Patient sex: M
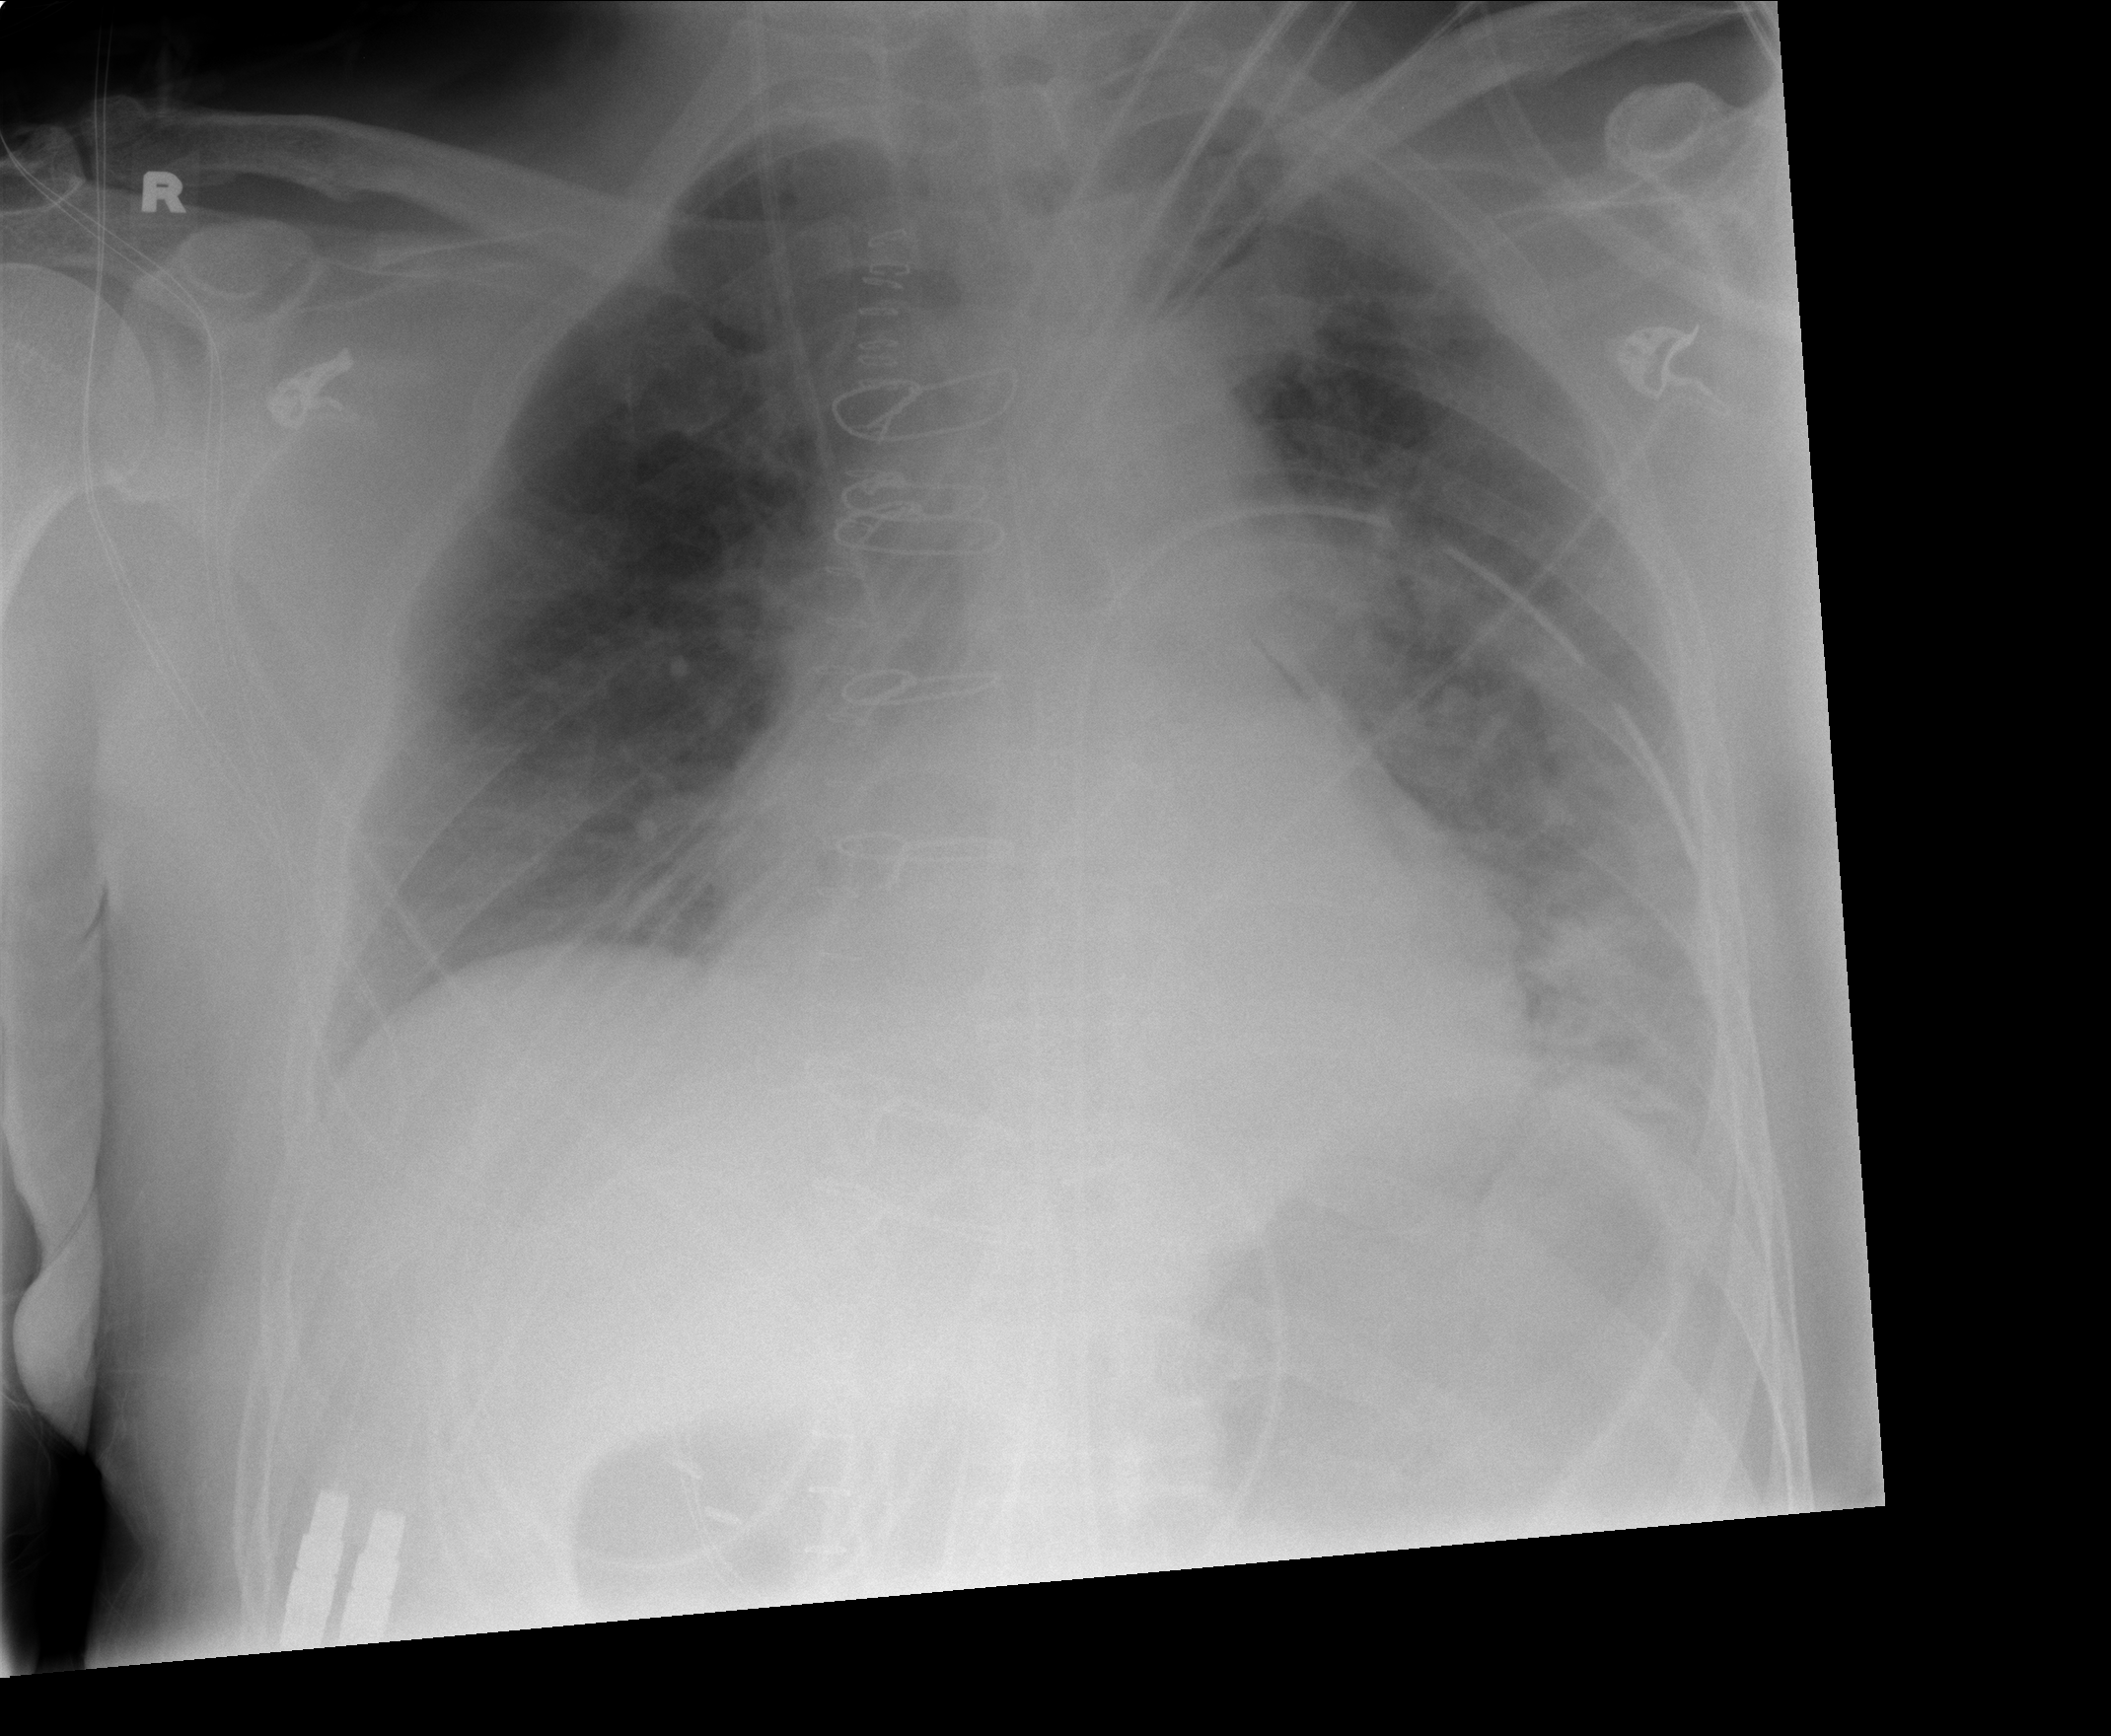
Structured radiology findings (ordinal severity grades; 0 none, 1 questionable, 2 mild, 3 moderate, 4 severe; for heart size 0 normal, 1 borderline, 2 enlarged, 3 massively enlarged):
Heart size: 0
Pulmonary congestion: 0
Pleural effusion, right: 0
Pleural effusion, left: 0
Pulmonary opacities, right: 0
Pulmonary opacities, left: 2
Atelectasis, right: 2
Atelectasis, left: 2